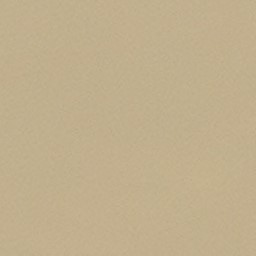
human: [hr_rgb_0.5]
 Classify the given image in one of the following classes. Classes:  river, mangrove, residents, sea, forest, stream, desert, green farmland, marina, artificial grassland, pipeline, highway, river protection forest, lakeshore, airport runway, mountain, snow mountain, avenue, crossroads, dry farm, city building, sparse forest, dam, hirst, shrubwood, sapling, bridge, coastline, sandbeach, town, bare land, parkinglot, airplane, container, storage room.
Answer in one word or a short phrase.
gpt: desert